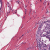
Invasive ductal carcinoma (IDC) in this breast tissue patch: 0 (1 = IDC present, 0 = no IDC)